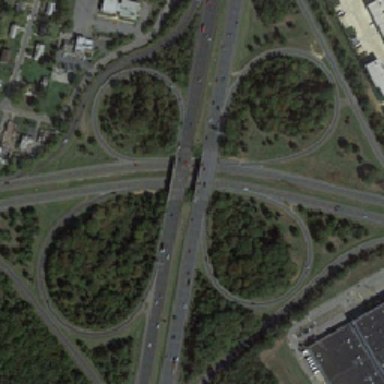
The two overpasses cross each other .